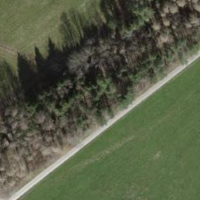
EUNIS habitat code: 52
Species observed at this site:
Prunus padus